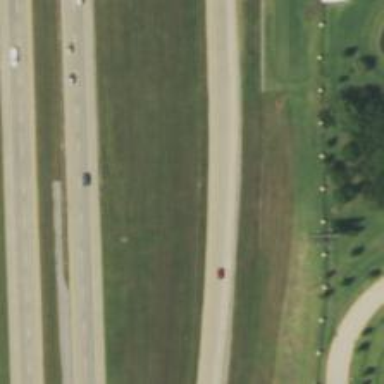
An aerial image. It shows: Trunk link highway.